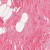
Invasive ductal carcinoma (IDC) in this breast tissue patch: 0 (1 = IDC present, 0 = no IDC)